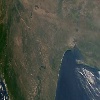
Label: land